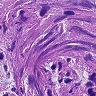
Metastatic tissue present: yes